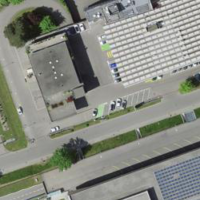
EUNIS habitat code: 54
Species observed at this site:
Lythrum salicaria